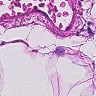
Metastatic tissue present: no